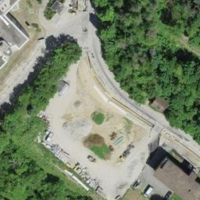
EUNIS habitat code: 44
Species observed at this site:
Prunus padus